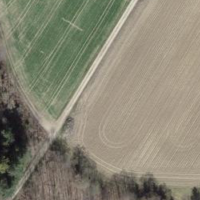
EUNIS habitat code: 52
Species observed at this site:
Beta vulgaris